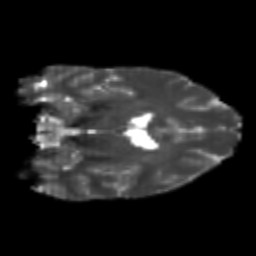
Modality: T2w
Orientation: coronal
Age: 22
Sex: male
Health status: healthy
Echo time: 0.074 s